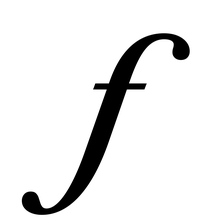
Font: LibreCaslonText-Italic_Medium_Italic